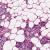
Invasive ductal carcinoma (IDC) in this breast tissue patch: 0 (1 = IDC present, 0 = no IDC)